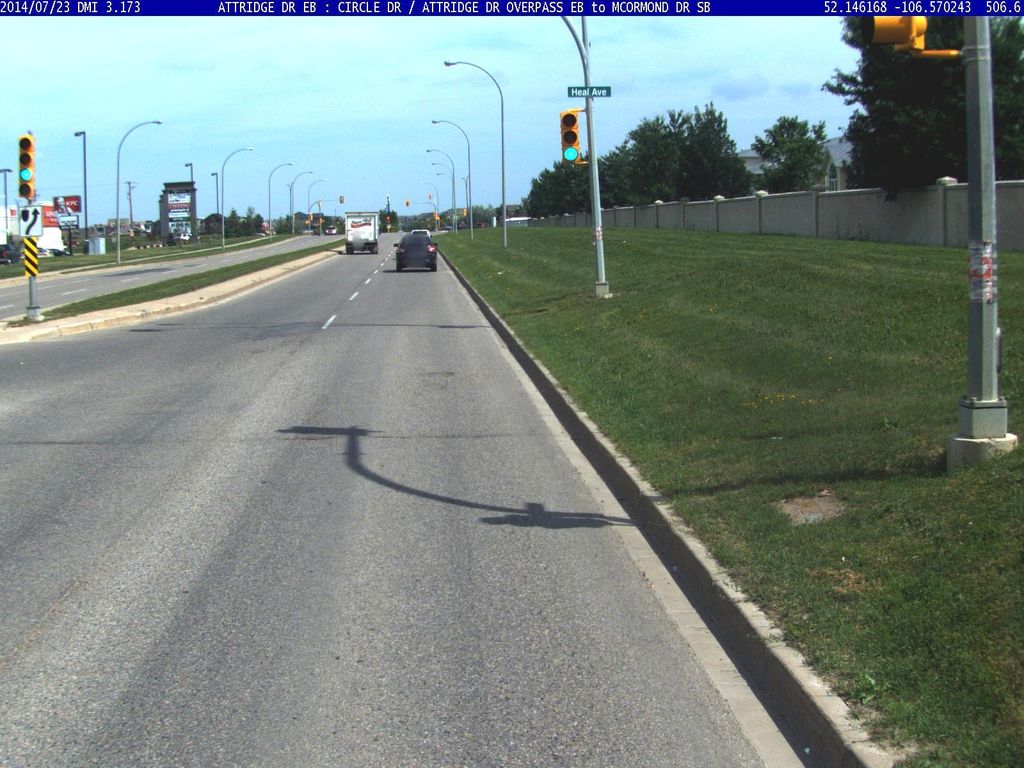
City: saskatoon